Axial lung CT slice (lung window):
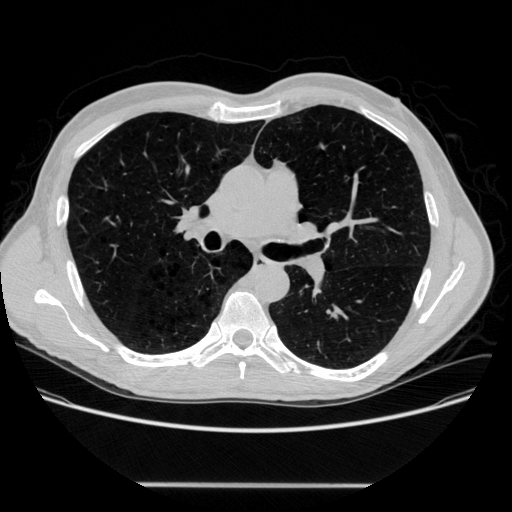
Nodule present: no